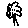
Label: flower